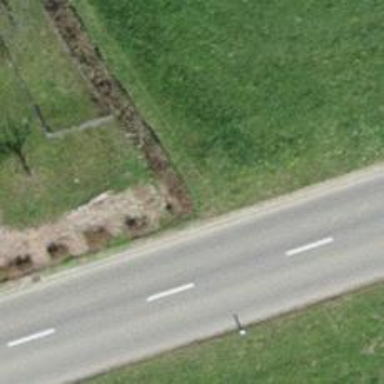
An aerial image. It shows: Hedge barrier.